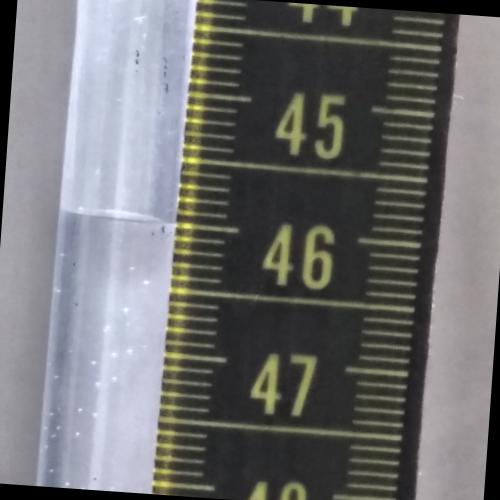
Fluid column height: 46.0 cm